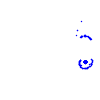
Particle: kaon